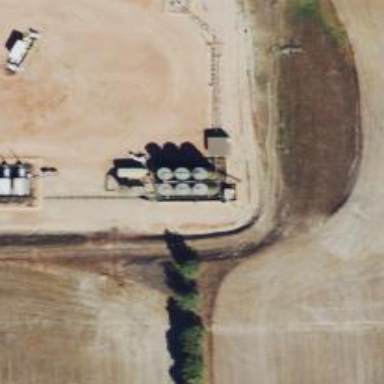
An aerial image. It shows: Storage tank with man-made structure.